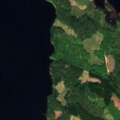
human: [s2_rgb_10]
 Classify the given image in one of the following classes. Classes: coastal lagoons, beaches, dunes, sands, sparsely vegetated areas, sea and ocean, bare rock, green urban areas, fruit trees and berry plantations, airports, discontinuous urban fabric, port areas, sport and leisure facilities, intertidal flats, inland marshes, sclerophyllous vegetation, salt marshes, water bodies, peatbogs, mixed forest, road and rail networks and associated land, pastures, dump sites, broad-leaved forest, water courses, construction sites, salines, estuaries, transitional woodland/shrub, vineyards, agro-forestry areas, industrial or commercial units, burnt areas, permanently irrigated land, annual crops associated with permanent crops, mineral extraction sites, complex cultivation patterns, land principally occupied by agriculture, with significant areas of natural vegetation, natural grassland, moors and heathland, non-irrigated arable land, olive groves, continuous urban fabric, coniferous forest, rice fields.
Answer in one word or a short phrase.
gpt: broad-leaved forest, coniferous forest, mixed forest, water bodies